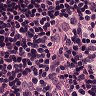
Metastatic tissue present: no